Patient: sex M, age 35
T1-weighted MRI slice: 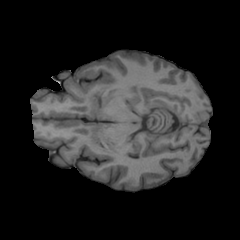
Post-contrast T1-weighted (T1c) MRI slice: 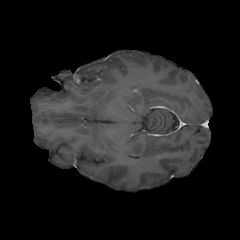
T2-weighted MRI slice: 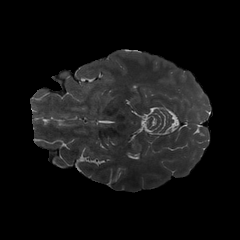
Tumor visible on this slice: no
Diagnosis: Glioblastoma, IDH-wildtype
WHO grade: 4